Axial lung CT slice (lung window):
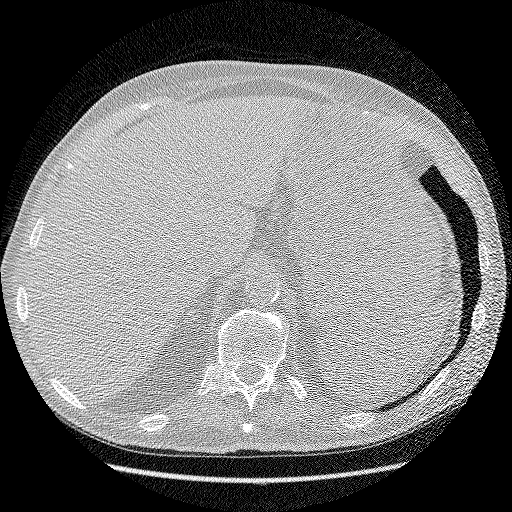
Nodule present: no